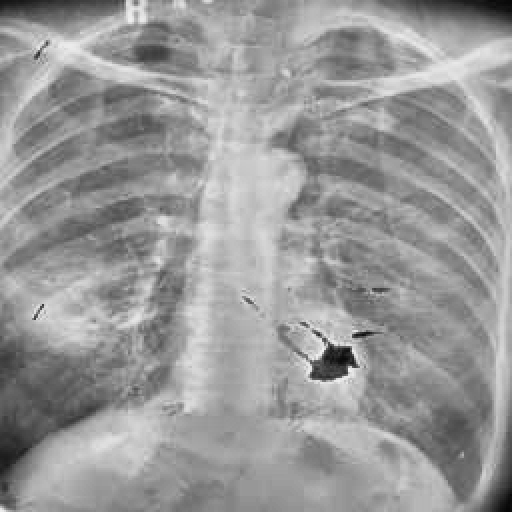
Finding: TUBERCULOSIS